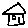
Label: house